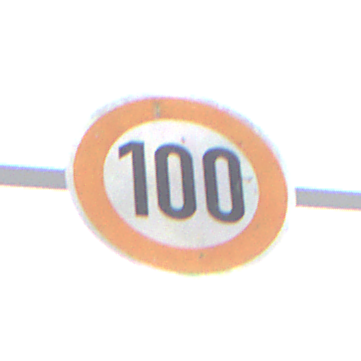
Verkehrszeichen: Geschwindigkeit100
Umgebung: Outdoor, Urban
Tageszeit: SunriseSunset
Wetter: PartlyCloudy
Licht: Natural
Jahreszeit: Autumn
Kontrast: HighContrast